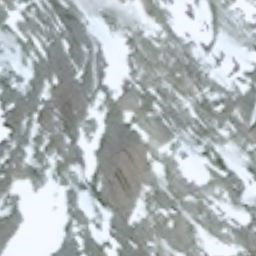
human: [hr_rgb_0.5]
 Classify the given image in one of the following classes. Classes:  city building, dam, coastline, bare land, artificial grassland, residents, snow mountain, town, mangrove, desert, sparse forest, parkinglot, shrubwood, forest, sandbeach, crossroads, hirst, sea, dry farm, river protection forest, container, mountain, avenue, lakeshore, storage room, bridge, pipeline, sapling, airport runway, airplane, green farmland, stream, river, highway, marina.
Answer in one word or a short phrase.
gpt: snow mountain